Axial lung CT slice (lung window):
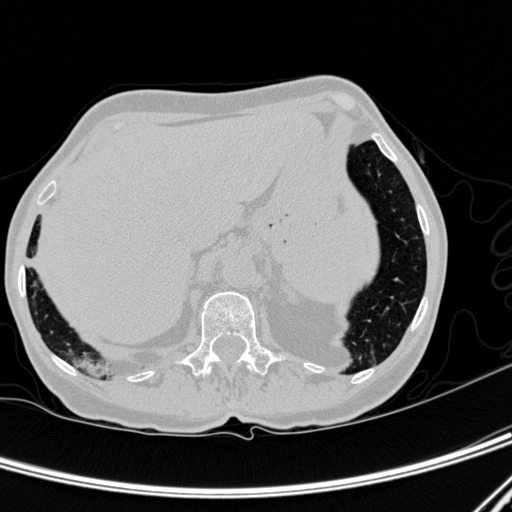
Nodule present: no